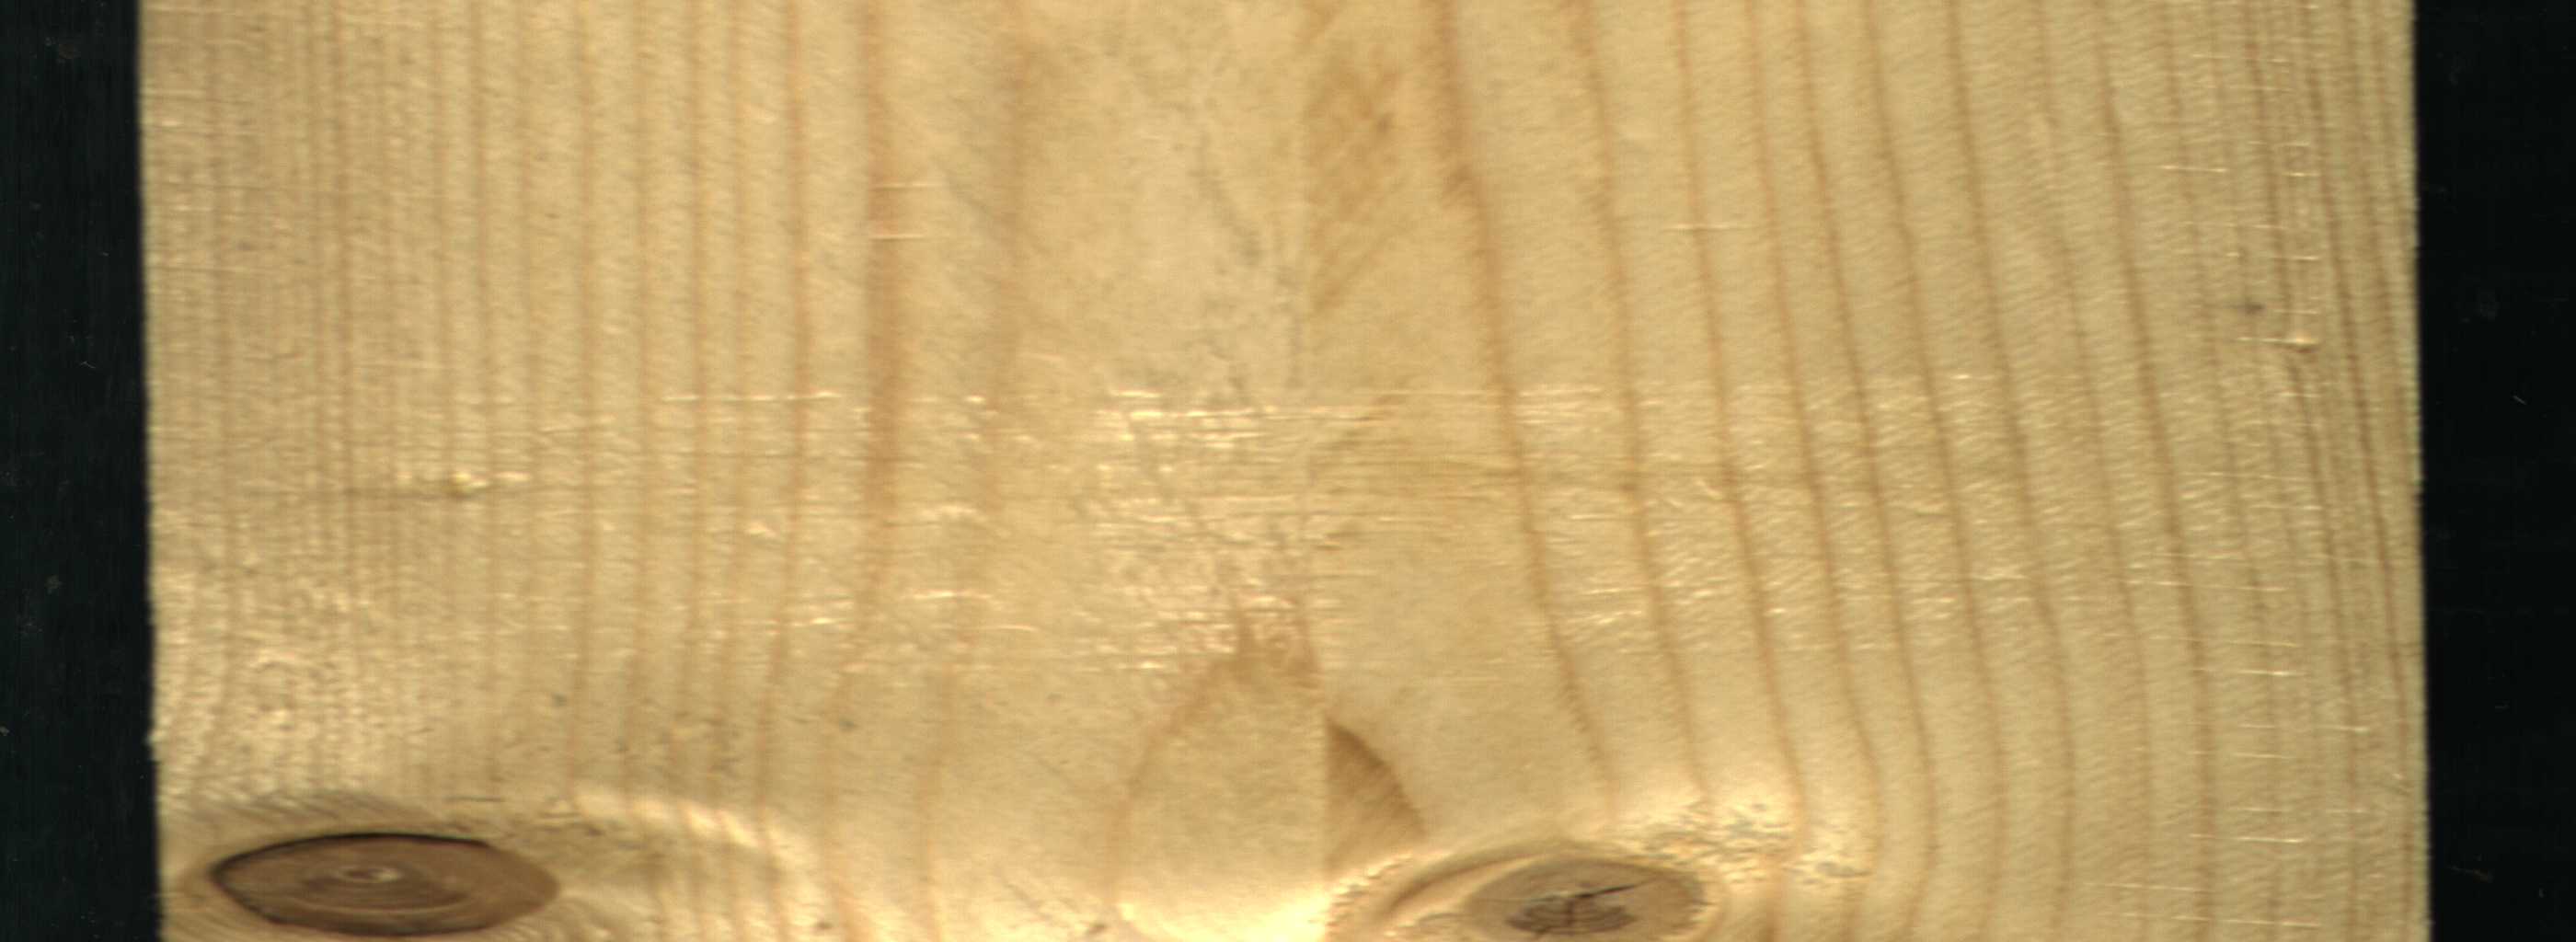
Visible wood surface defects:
knot_with_crack
Dead_Knot